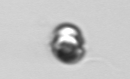
Label: Dinophyceae